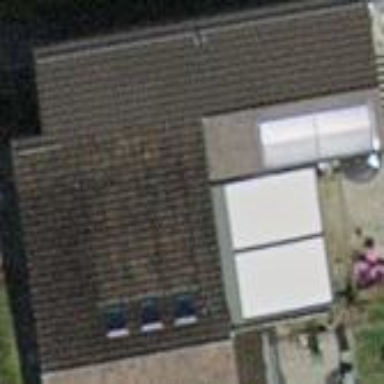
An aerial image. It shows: Building with tile roof.